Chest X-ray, PA view. Patient: 53 years old, sex F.
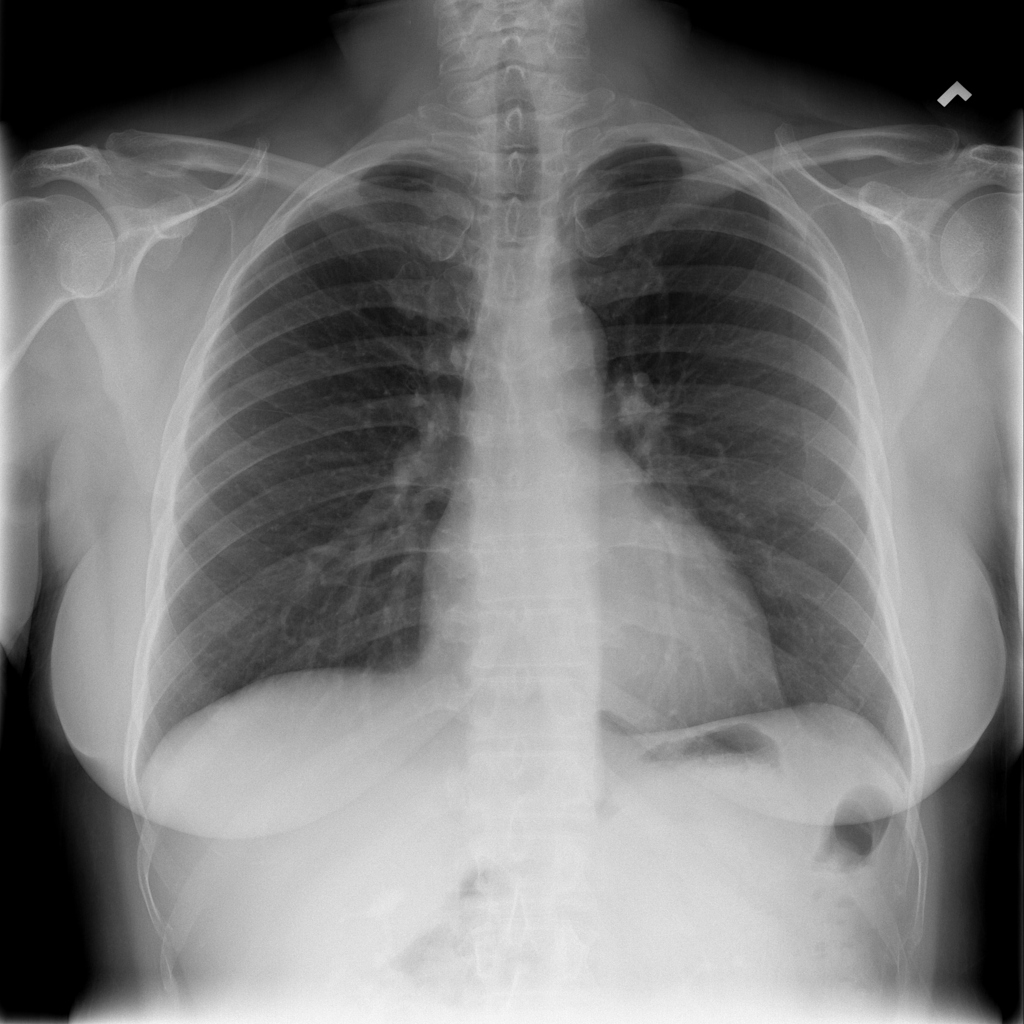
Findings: Infiltration